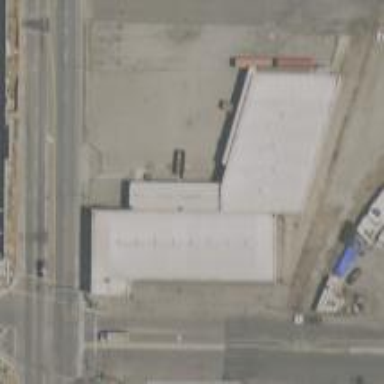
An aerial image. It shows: Industrial building.